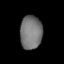
Tissue: lung
Cell type: Endothelial cells
Senescence score: 0.572
Nuclear area (px): 730
Mean DAPI intensity: 117.442